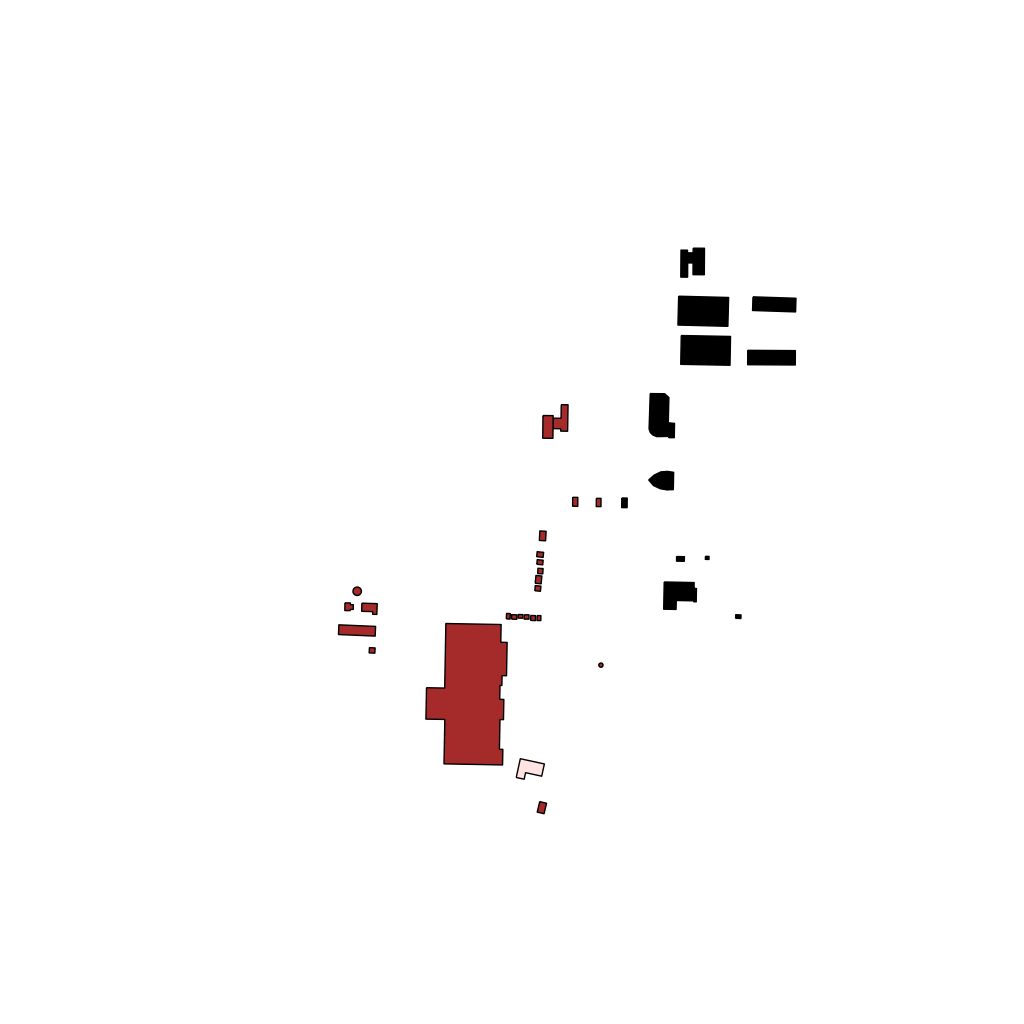
Tags: overhead vector_map, agriculture, business, industrial, recreation, residential, individual_rise, low_rise, medium_rise, density_1, Building, Facility, Gas, 1.0 km²